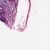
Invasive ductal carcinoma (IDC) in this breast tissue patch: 0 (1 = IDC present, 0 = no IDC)